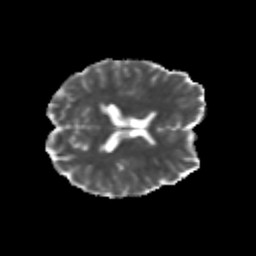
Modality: MD
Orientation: axial
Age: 24
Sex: male
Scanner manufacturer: siemens
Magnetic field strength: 3 T
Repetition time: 3.5 s
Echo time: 0.113 s